Field crop: maize
Growth stage: 2
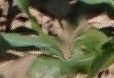
Species: maize